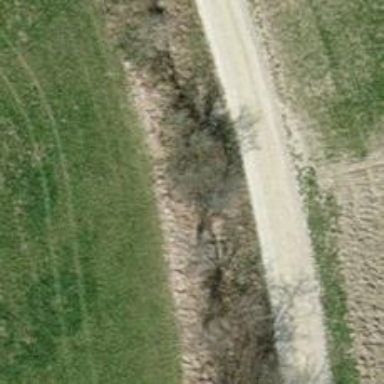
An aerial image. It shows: Ditch in the surroundings.